Aerial crown-view tile of a tropical tree (Barro Colorado Island, Panama), acquired 20250616:
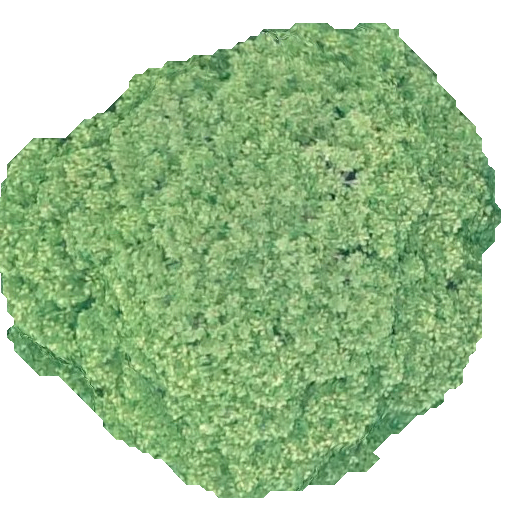
Species: Dipteryx oleifera
GBIF accepted scientific name: Dipteryx oleifera
Crown area: 255.929 m²